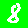
Digit: 8